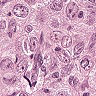
Metastatic tissue present: yes